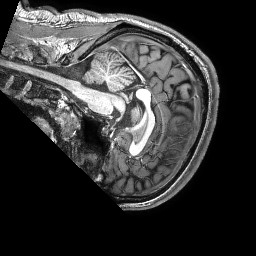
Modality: T1w
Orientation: sagittal
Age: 18
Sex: male